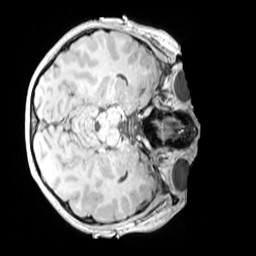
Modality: MP2RAGE
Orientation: axial
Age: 11
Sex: male
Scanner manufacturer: siemens
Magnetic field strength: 3 T
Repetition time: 4 s
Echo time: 0.00303 s